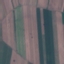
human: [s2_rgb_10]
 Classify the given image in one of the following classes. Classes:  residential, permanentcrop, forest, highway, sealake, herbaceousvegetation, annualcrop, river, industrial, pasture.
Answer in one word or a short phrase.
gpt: AnnualCrop